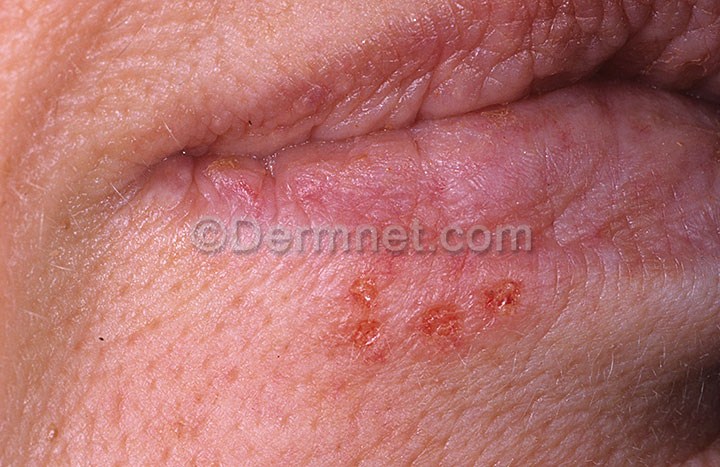
Disease: Warts Molluscum and other Viral Infections